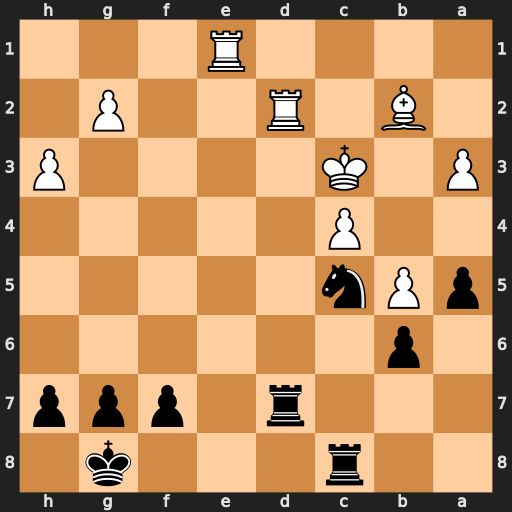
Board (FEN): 2r3k1/3r1ppp/1p6/pPn5/2P5/P1K4P/1B1R2P1/4R3
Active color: b
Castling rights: -
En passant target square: -
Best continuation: Na4+ Kc2 Rxd2+ Kxd2 Nxb2